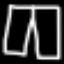
Label: pants